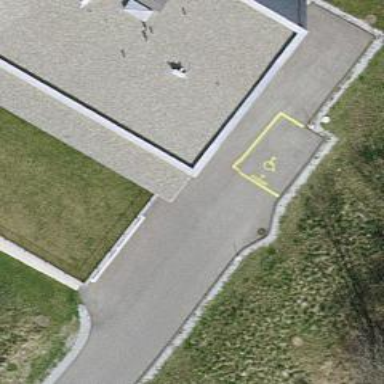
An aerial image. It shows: Parking entrance.